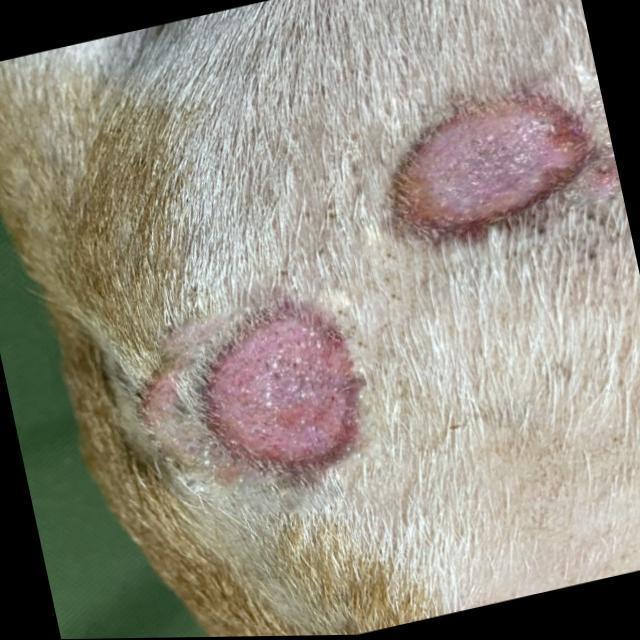
Canine ringworm (Dermatophytosis) — fungal infection caused by Microsporum or Trichophyton. Presents with circular alopecia, scaling, crusting, and broken hairs.